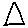
Label: triangle